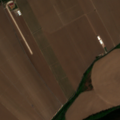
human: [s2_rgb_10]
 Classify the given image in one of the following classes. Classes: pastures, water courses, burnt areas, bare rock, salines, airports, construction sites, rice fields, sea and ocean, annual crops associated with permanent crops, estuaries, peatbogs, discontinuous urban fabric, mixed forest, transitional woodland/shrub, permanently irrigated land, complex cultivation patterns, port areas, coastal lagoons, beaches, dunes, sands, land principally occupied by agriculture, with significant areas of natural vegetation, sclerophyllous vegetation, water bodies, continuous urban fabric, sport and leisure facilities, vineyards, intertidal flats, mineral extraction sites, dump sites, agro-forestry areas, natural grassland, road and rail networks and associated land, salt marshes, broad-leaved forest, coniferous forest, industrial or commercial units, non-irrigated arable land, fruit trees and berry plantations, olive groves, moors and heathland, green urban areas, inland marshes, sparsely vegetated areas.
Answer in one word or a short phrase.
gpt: permanently irrigated land, water courses